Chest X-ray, PA view. Patient: 60 years old, sex F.
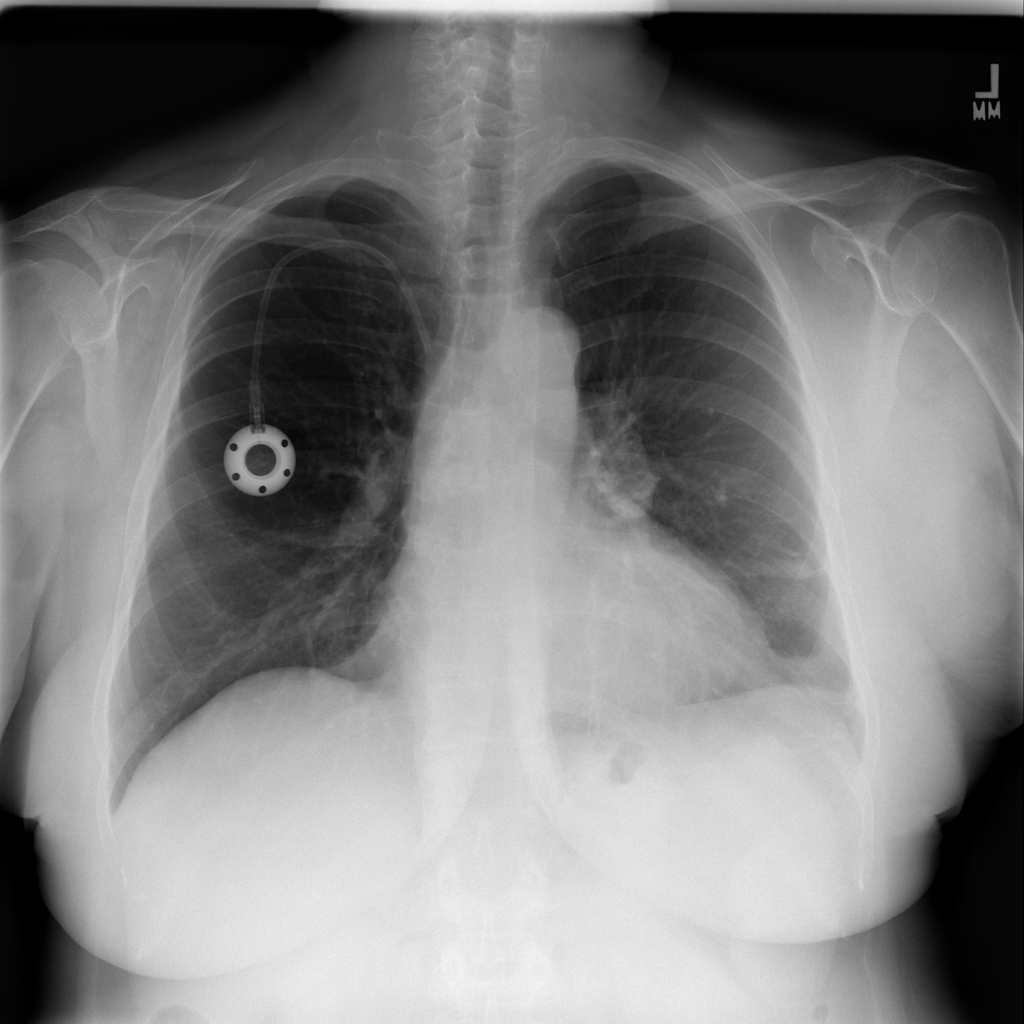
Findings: No Finding